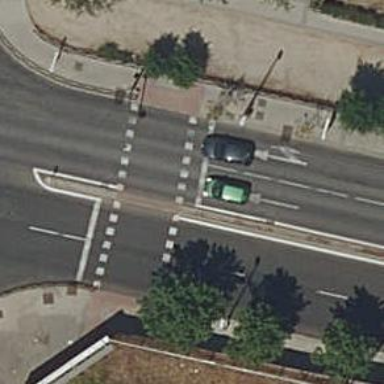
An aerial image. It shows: Road crossing with traffic signals.